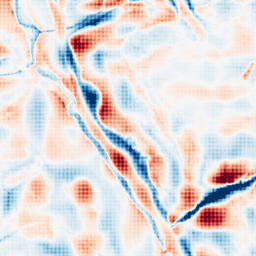
Category: wavelet
Decomposition family: wavelet_biorthogonal
Decomposition parameters: wavelet: bior4.4
level: 5
Upsampling method: sinc_hamming
Upsampling parameters: scale: 4
kernel_size: 4
Upsampling scale: 4